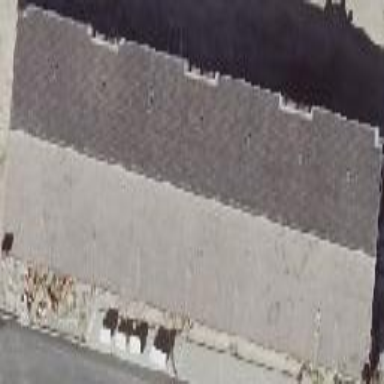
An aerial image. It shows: Commercial building with gabled roof. The roof orientation is along the building. It is historic building.